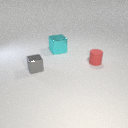
small red rubber cylinder to the right of large cyan metal cube